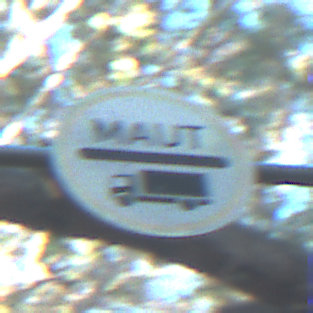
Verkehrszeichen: Mautpflicht
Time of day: MorningAfternoon
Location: Outdoor (Nature)
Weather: Clear
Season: NotSpecified
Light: Natural